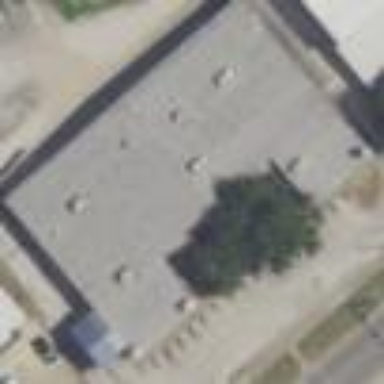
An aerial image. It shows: Building.